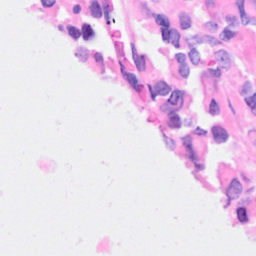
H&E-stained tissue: Breast